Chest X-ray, AP view. Patient: 38 years old, sex F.
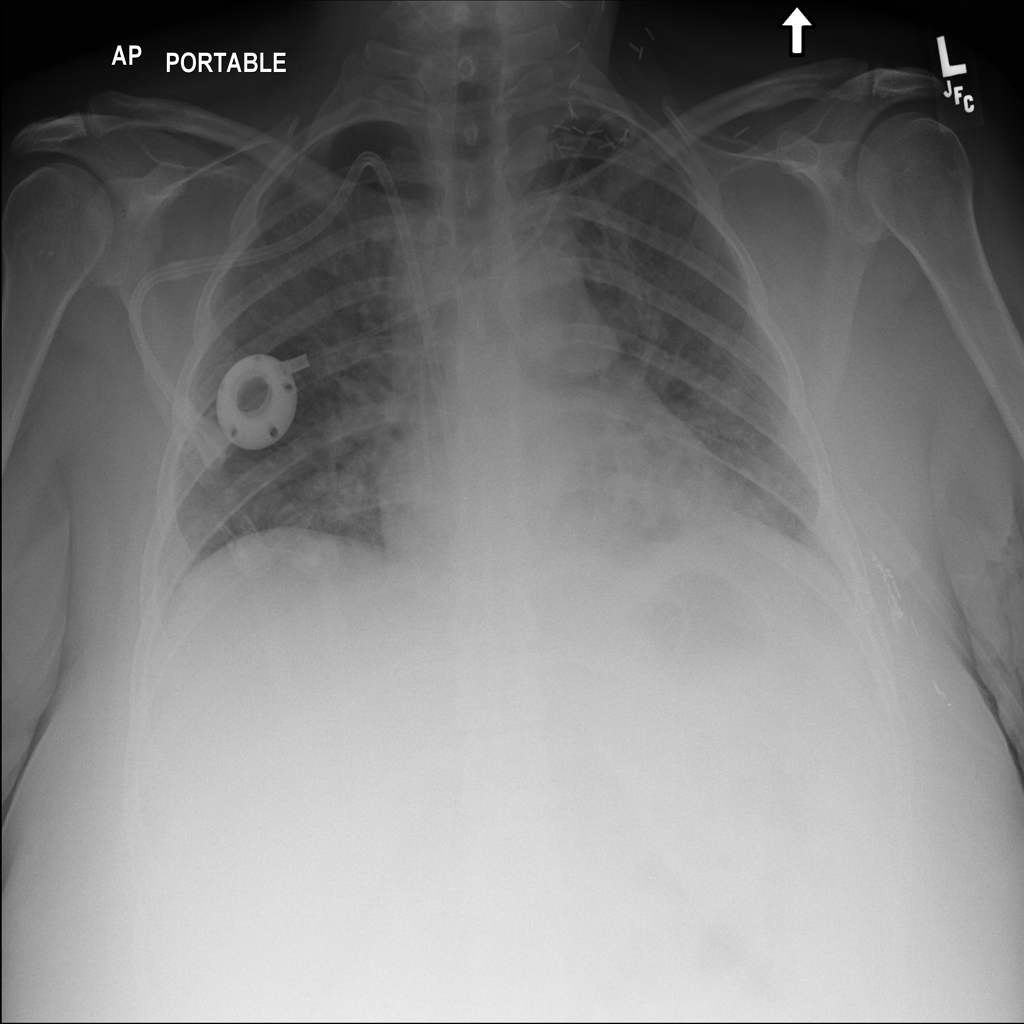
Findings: Edema